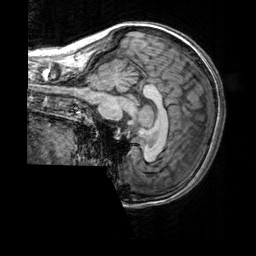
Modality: T1w
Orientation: sagittal
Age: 41
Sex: female
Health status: healthy
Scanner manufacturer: siemens
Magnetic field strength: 3 T
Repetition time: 2.3 s
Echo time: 0.00303 s